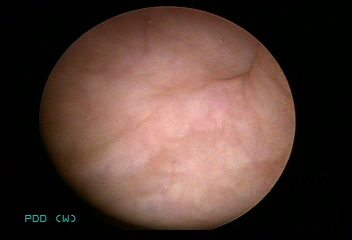
Modality: WLC
Class: Normal mucosa
Bladder cancer association: No